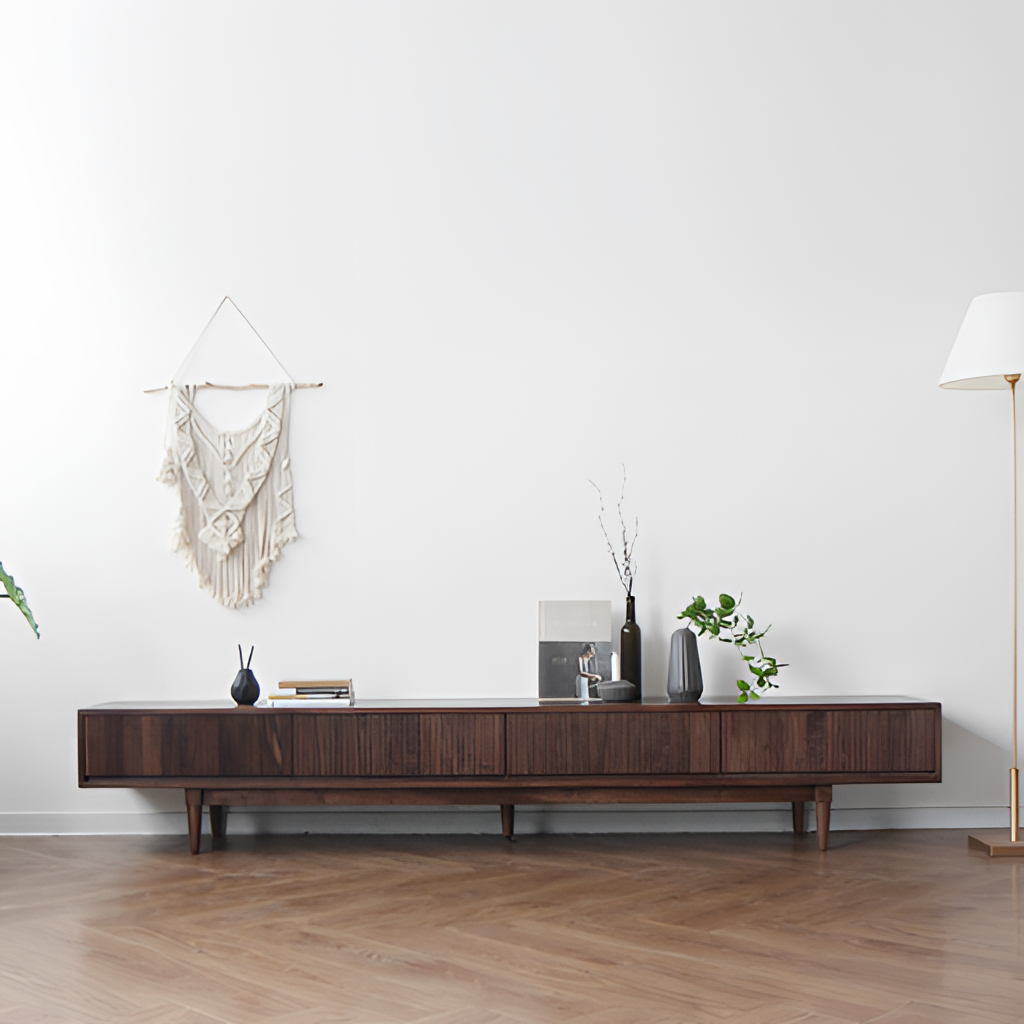
brown wood media console, living room, minimalist, paint wallpaper, with solid pattern, brown wood flooring, with herringbone pattern